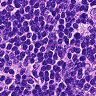
Metastatic tissue present: no